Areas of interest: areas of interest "Institute of Animal Science, Academy of Agricultural Sciences, Guangdong Province (Dafeng 1st Street)"
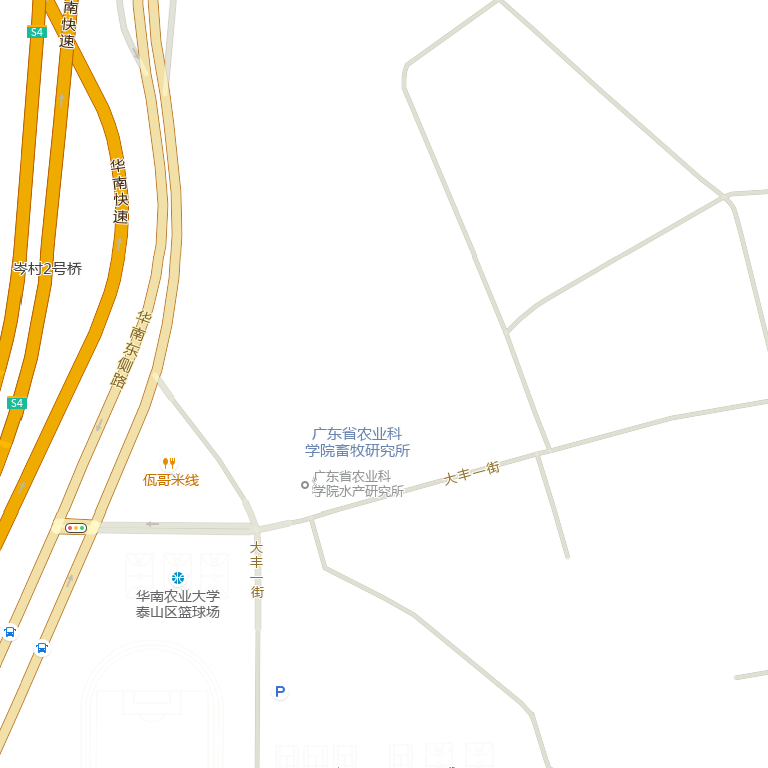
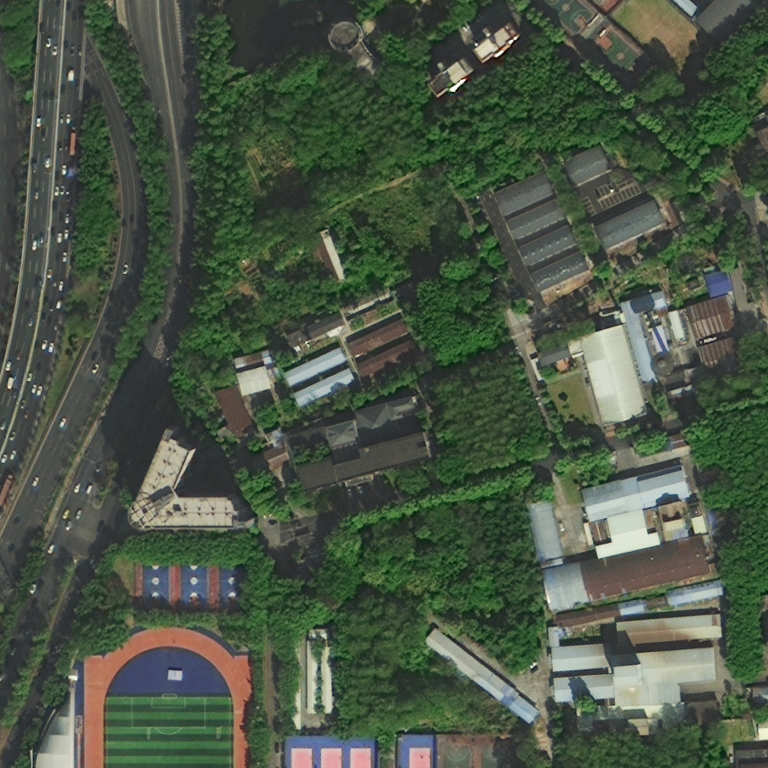